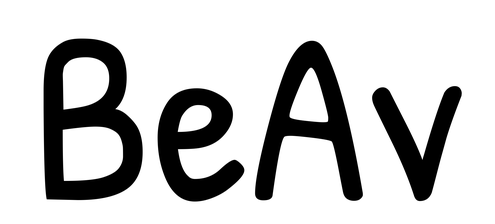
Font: PatrickHand-Regular